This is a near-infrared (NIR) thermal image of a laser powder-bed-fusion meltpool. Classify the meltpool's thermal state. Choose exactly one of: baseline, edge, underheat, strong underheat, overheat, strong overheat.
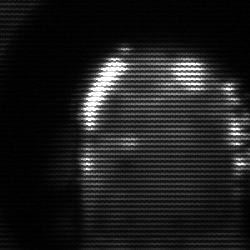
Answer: baseline